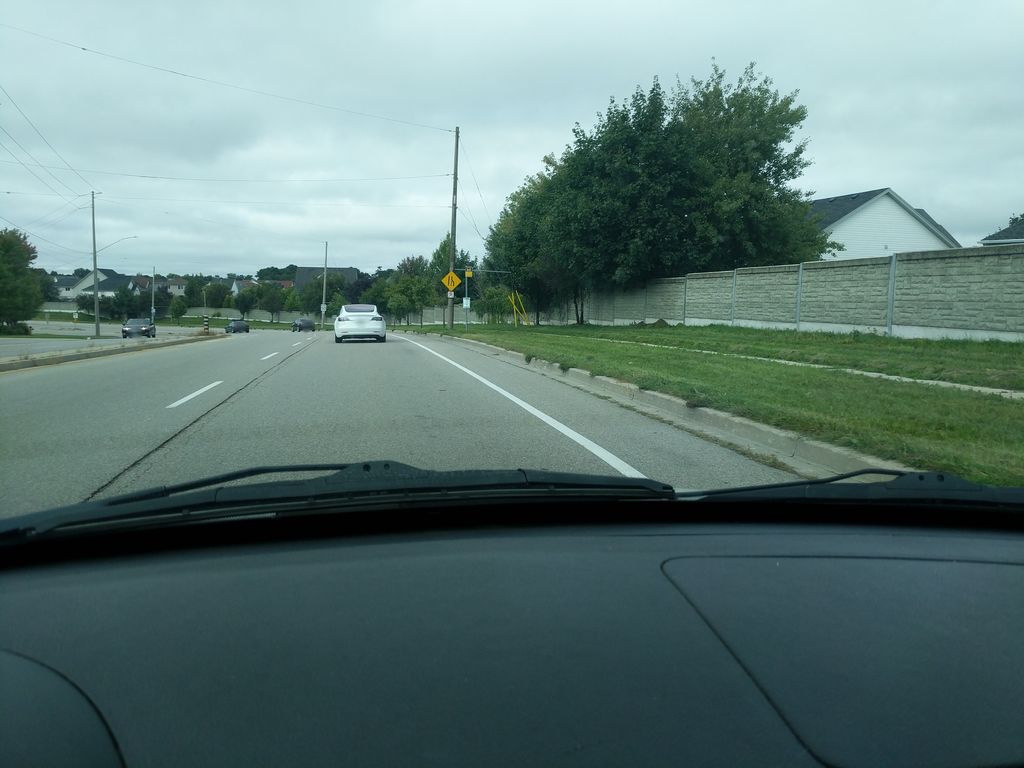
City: kitchener-waterloo